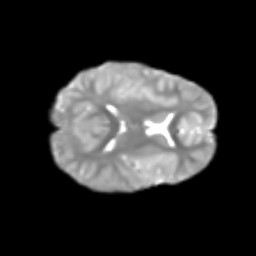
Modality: T2w
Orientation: axial
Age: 6
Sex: female
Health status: healthy